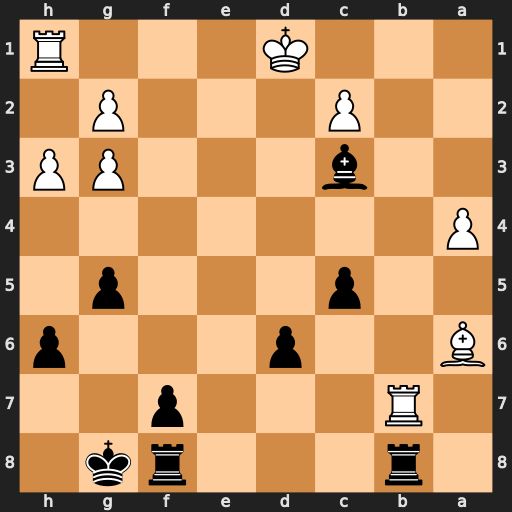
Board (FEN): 1r3rk1/1R3p2/B2p3p/2p3p1/P7/2b3PP/2P3P1/3K3R
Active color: b
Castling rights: -
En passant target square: -
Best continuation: Rxb7 Bxb7 Rb8 Rf1 Rxb7